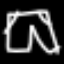
Label: pants